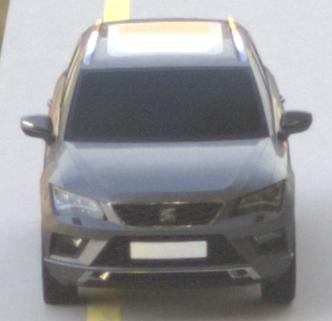
Make: SEAT
Model: Ateca 1.0 TSI Ecomotive
Detailed model: Ateca (5FP)
Model produced from: 2016/08
Model produced until: 2018/08
Doors: 5
Color: gray
Road condition: dry road
Daytime: morning or afternoon
Contrast: medium contrast